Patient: sex F, age 38
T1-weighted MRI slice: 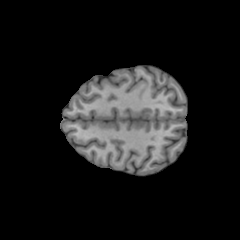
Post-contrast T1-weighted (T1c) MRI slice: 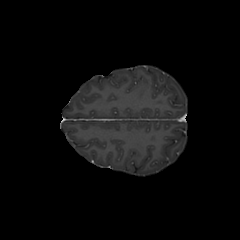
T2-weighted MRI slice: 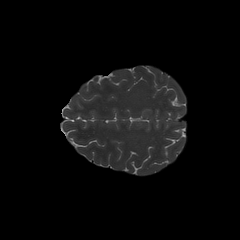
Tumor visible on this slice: no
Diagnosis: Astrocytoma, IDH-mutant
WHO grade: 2